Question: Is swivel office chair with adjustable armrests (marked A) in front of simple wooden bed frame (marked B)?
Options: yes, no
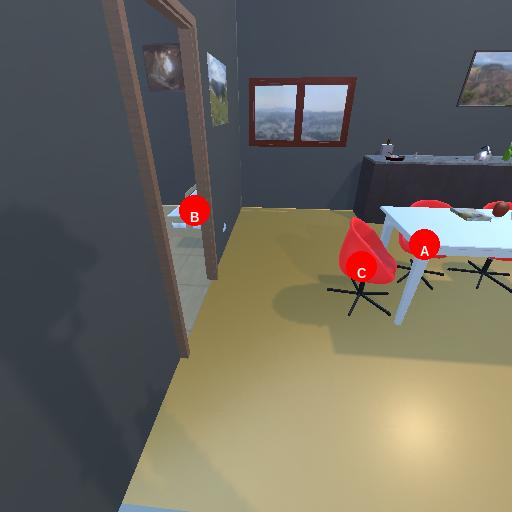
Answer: yes